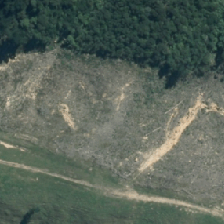
Land cover: harvested_forest